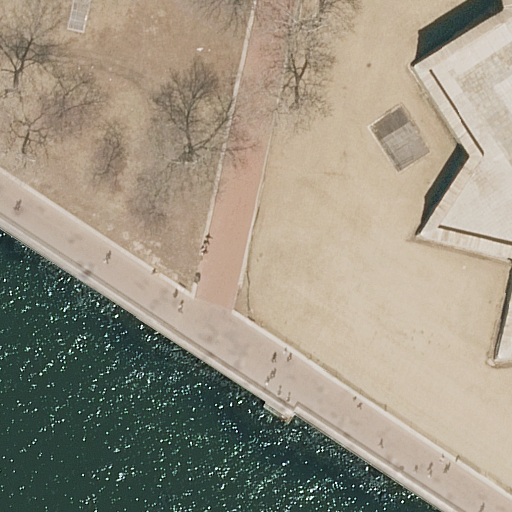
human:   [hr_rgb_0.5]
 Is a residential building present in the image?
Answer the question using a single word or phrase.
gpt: yes

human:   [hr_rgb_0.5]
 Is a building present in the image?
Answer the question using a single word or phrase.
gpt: yes

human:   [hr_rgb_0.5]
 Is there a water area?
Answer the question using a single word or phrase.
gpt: yes

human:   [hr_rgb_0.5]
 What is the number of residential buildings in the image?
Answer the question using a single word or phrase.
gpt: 1

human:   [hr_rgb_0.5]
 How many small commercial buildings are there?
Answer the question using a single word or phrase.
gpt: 0

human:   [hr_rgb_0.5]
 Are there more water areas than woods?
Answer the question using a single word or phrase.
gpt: no

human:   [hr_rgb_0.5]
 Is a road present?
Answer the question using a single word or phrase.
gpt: yes

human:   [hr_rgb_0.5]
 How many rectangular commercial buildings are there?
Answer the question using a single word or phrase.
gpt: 0

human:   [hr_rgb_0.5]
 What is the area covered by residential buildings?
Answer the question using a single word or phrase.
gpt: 7255m2

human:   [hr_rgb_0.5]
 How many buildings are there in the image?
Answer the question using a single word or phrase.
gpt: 1

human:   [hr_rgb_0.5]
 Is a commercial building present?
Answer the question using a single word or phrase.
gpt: no

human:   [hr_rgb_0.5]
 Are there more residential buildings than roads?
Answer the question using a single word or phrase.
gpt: no

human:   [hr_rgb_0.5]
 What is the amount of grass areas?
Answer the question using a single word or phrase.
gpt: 1

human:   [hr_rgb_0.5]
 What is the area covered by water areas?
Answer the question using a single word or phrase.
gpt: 2616m2

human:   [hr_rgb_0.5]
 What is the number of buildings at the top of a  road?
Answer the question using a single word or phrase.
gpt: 0

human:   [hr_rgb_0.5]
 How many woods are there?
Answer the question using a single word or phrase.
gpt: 1

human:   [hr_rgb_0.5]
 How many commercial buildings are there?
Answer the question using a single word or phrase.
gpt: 0

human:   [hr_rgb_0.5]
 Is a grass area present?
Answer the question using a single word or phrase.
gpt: yes

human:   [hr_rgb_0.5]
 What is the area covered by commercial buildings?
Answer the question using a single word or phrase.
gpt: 0m2

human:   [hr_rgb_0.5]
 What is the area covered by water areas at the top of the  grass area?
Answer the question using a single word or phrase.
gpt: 0m2

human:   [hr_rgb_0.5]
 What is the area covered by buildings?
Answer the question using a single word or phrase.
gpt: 7255m2

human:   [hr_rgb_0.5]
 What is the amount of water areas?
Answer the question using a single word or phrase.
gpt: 1

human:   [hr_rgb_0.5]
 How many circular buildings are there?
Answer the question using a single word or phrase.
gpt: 0

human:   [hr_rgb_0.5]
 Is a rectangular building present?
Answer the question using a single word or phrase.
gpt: no

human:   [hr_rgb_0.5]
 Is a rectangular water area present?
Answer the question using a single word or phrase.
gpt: no

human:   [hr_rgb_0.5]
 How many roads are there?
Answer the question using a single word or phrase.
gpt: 2

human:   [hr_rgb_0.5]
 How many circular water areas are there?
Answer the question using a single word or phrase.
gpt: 0

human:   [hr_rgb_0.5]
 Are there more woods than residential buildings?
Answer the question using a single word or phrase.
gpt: no

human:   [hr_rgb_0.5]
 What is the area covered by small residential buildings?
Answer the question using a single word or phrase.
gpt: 0m2

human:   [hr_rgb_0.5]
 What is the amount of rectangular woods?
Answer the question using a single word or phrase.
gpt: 0

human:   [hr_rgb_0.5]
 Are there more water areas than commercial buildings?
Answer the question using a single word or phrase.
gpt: yes

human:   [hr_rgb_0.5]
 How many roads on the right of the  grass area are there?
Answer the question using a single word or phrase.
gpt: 0

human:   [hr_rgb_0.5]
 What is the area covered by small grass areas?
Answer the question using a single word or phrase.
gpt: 0m2

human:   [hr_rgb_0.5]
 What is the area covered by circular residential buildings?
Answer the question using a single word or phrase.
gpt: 0m2

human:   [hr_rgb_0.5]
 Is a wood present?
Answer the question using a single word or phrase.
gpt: yes

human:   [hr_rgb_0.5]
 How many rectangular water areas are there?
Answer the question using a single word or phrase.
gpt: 0

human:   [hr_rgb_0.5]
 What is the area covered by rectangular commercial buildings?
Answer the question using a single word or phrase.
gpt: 0m2

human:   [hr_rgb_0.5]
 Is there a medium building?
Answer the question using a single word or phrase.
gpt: no

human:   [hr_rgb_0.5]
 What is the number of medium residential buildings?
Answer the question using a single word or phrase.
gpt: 0

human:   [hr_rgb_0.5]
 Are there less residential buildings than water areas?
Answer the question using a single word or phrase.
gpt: no

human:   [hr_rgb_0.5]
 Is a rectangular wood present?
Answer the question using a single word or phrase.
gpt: no

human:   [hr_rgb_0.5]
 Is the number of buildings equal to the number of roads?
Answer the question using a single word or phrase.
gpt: no

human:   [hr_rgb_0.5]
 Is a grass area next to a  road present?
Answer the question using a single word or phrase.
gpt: yes

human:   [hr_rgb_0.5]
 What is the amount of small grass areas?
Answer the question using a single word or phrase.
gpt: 0

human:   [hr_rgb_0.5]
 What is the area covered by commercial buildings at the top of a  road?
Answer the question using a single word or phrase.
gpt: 0m2

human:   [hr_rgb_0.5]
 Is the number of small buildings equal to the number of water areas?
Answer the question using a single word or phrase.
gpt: no

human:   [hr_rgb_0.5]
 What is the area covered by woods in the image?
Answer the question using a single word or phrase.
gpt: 626m2

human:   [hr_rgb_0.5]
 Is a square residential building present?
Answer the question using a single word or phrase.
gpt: no

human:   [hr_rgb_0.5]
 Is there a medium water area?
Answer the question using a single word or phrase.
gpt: no

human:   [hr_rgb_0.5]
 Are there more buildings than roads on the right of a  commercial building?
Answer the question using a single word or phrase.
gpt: yes

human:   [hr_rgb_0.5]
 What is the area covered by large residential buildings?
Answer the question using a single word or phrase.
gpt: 7255m2

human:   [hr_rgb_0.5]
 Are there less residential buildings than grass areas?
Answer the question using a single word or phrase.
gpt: no

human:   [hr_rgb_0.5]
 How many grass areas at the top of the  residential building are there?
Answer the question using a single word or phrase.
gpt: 0

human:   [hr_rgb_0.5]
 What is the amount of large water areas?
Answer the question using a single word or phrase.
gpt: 1

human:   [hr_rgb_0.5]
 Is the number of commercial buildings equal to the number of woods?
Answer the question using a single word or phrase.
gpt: no

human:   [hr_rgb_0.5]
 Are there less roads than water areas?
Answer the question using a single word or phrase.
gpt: no

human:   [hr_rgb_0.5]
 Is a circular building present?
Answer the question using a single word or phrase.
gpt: no

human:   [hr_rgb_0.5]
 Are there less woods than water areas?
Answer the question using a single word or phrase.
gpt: no

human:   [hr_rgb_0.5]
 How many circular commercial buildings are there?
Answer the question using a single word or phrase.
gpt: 0

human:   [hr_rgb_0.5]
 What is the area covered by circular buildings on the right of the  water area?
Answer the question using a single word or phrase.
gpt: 0m2

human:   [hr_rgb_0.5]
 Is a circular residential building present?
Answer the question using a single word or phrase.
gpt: no

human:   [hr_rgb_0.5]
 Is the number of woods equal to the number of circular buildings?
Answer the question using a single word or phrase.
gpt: no

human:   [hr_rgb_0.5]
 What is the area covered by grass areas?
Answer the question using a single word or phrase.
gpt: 2821m2

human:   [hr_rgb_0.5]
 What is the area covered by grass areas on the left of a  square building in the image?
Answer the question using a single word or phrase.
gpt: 0m2